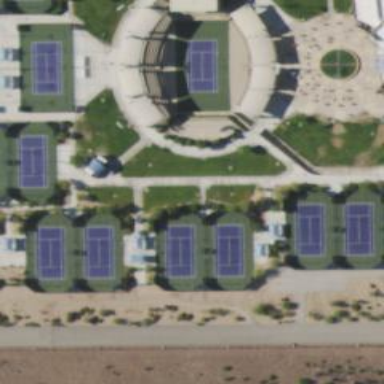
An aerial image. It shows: Stadium for tennis.